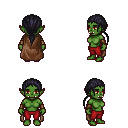
a pixel art fantasy rpg character, female body template, orc, green skin, brown cape, red pants, raven ponytail hairstyle, cloth bracers, four views (front, back, left, right), 2x2 character sprite sheet, small pixel art, hard edges, no anti-aliasing